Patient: sex F, age 73
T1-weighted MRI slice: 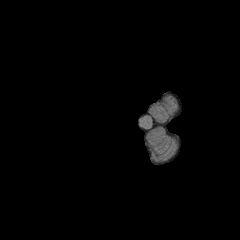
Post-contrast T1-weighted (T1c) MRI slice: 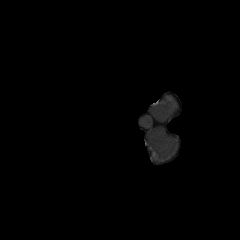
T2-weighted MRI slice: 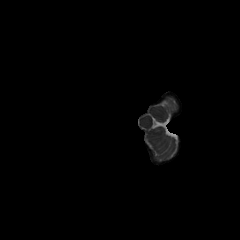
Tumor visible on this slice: no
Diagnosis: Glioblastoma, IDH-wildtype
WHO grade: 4